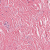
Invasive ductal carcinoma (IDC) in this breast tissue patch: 0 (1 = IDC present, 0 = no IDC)